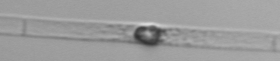
Label: Dactyliosolen_blavyanus